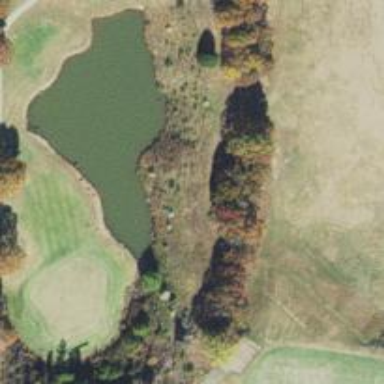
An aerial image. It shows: Scenic view of water hazard on golf course. The natural water feature adds beauty to the landscape.